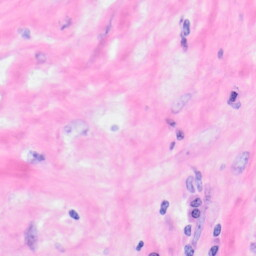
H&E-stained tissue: Kidney